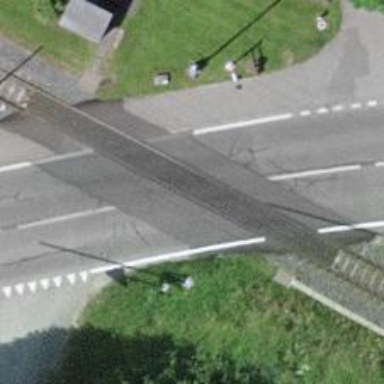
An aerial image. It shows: Level crossing along the railway.